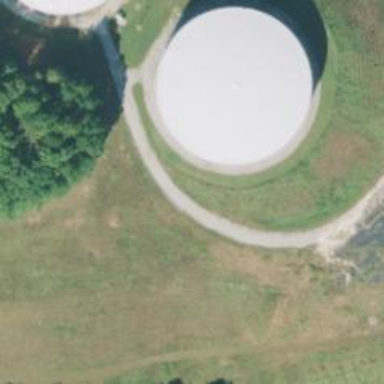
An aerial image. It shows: Building housing man-made water storage tank.